Question: I want to use sql query to add a new field with name Result with the same values in the below Table

for ex :
set the first value for Result field = vule2 field when row_id = 1 after that when row_id = 2 the Result field = the first value for vule2 miunse value1 for row_id =1 (12672 - 3 ) = 12669 ....etc
-
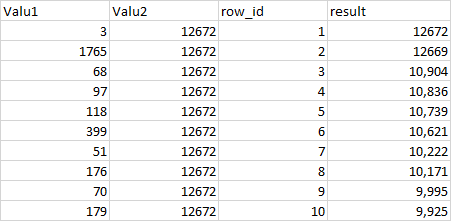
Answer: You can use a cumulative sum:
'''
select t.*,
(value2 -
sum(value1) over (order by row_id)
) + value1
from t;
'''